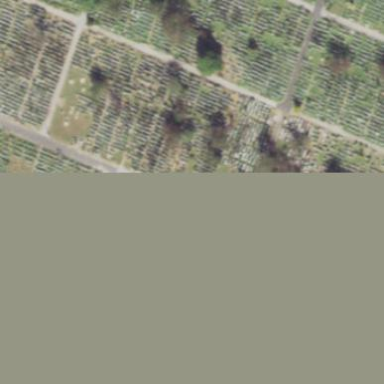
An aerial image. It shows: Sector within cemetery.